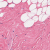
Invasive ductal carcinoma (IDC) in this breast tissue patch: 0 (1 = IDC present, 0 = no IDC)